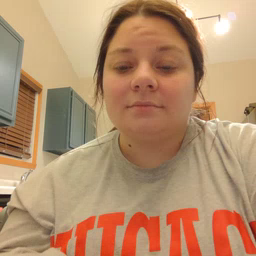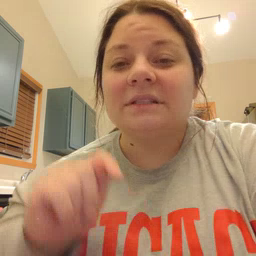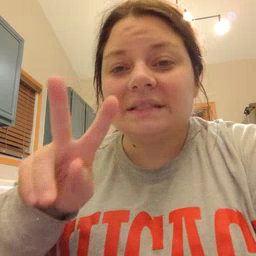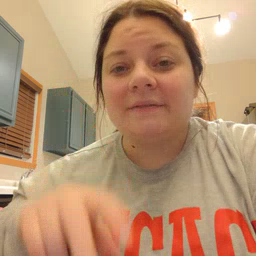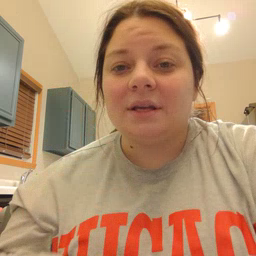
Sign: TV